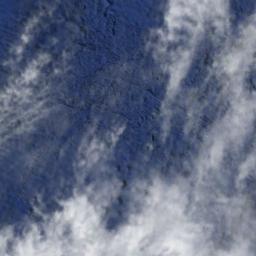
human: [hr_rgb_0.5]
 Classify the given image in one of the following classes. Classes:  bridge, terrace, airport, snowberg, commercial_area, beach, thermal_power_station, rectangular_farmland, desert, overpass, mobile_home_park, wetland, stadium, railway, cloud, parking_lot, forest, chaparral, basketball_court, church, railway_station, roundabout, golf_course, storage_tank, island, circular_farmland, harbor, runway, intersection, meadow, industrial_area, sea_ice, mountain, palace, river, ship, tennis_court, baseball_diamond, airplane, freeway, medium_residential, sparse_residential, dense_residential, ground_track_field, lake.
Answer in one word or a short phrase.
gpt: cloud